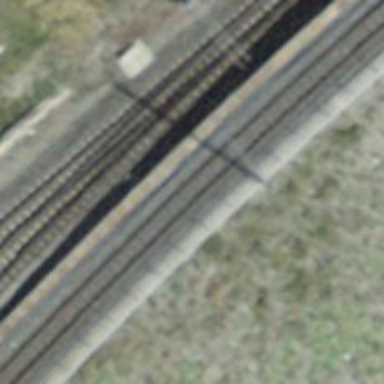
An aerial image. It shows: Narrow-gauge railway with single track running through yard. The railway is electrified with contact line.